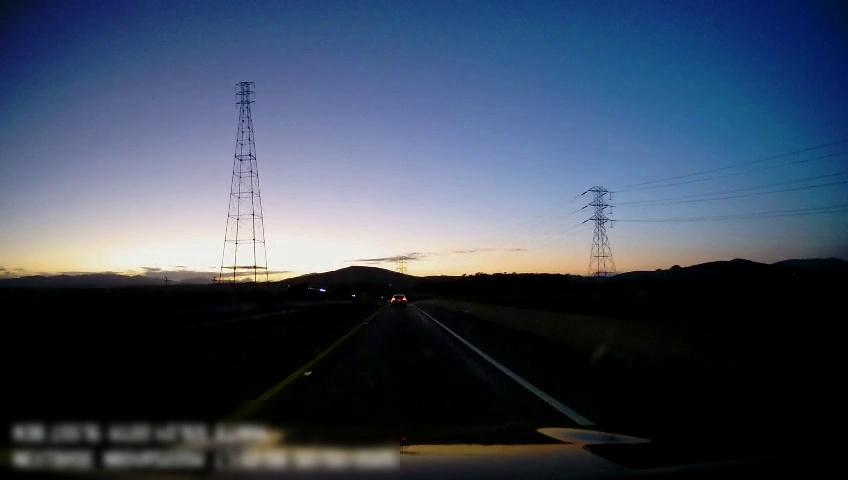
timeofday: Dusk/Dawn/Twilight
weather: Sunny
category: Drivable Space
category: Vehicles | Car
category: Lanes | Current Lane
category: Lanes | Current Lane